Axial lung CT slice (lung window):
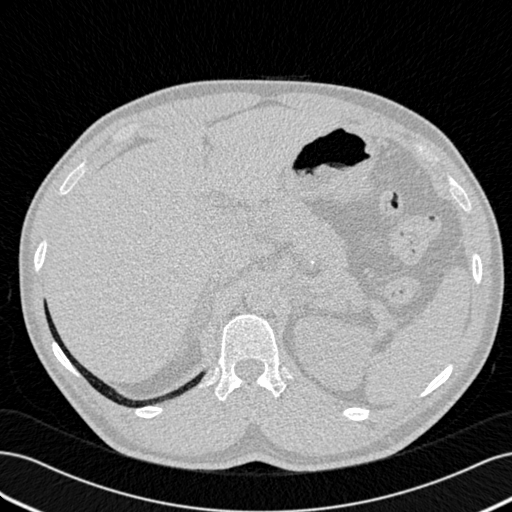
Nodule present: no